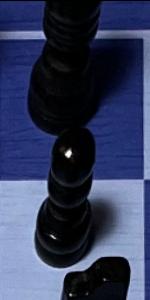
Label: Pawn_Black